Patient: sex M, age 36
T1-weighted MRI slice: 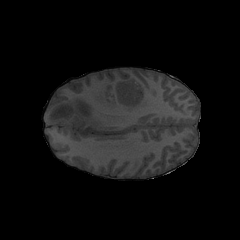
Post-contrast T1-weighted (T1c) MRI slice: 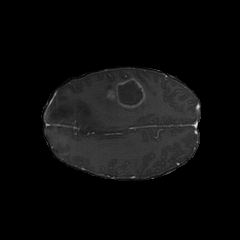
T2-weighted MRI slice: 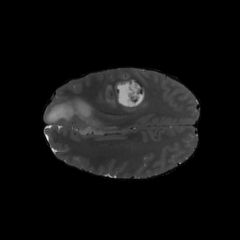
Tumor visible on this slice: yes
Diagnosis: Glioblastoma, IDH-wildtype
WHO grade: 4